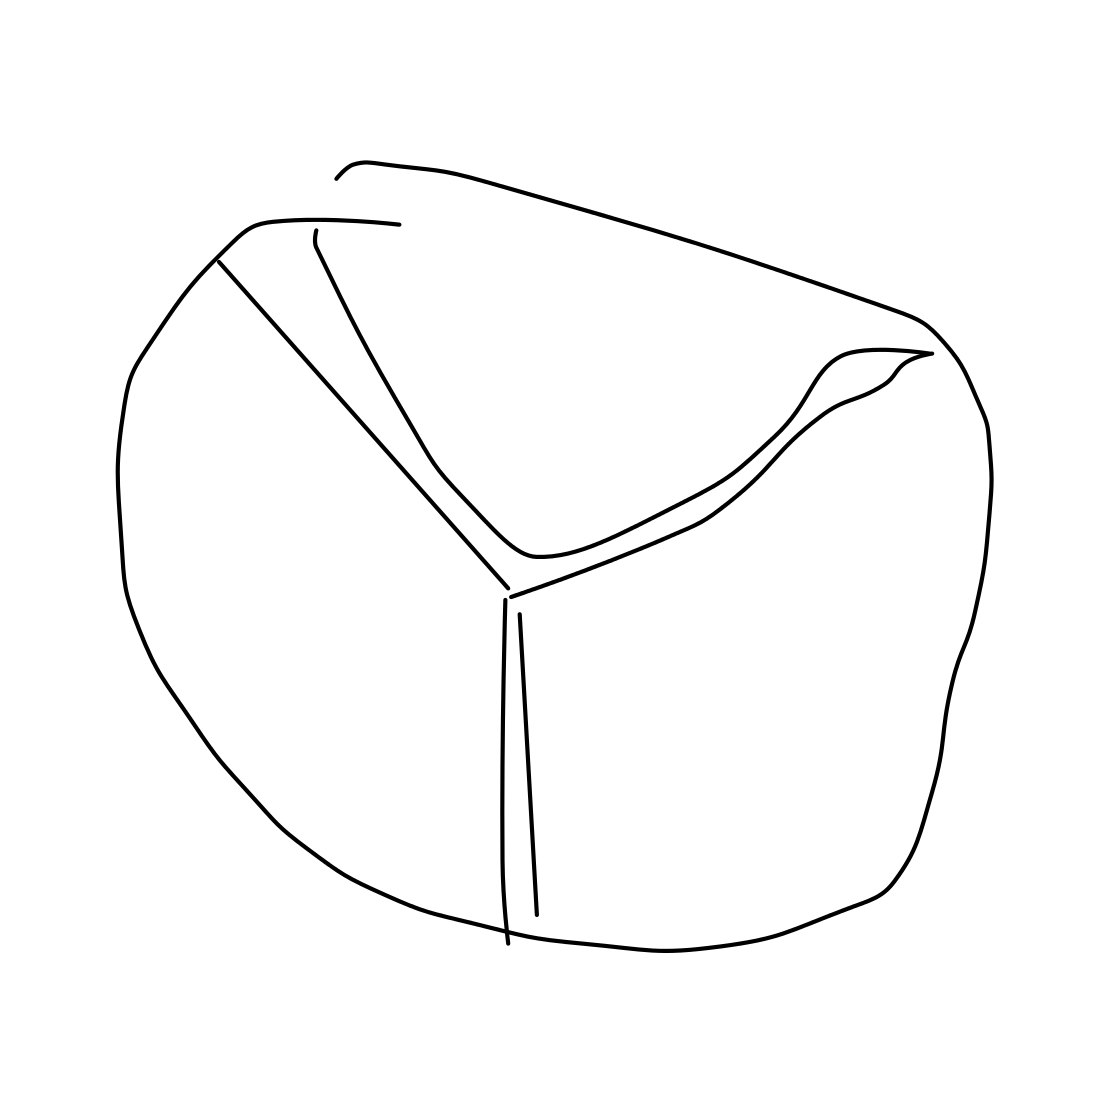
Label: wheel